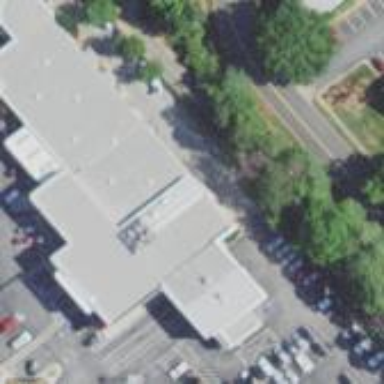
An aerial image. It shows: Building that houses car shop.